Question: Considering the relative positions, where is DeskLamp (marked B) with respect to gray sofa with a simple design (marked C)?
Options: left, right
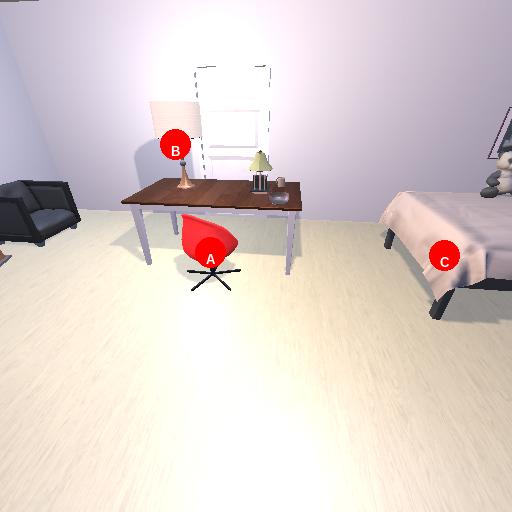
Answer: left